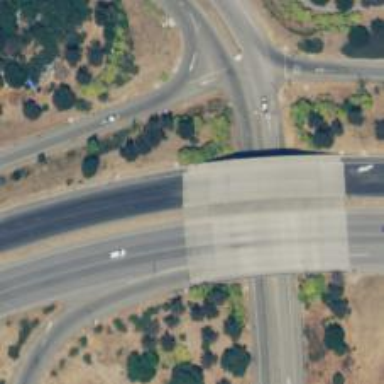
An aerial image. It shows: Bridge over trunk highway with expressway.